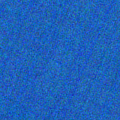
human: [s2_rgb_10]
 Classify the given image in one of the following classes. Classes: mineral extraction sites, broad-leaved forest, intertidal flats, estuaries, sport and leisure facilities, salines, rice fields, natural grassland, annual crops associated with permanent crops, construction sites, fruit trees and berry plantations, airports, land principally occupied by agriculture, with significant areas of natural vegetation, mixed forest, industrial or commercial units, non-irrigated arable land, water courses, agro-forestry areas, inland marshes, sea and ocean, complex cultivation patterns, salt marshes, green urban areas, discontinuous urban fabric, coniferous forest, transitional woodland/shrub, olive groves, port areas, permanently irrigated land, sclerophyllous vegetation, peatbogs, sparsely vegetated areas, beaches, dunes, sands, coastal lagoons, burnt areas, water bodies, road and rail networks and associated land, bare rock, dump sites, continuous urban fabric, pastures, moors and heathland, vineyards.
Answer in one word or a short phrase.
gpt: sea and ocean